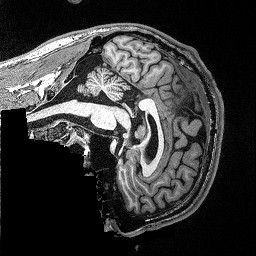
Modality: T1w
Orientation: sagittal
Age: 34
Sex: male
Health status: ill
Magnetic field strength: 3 T
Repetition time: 2.53 s
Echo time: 0.00331 s